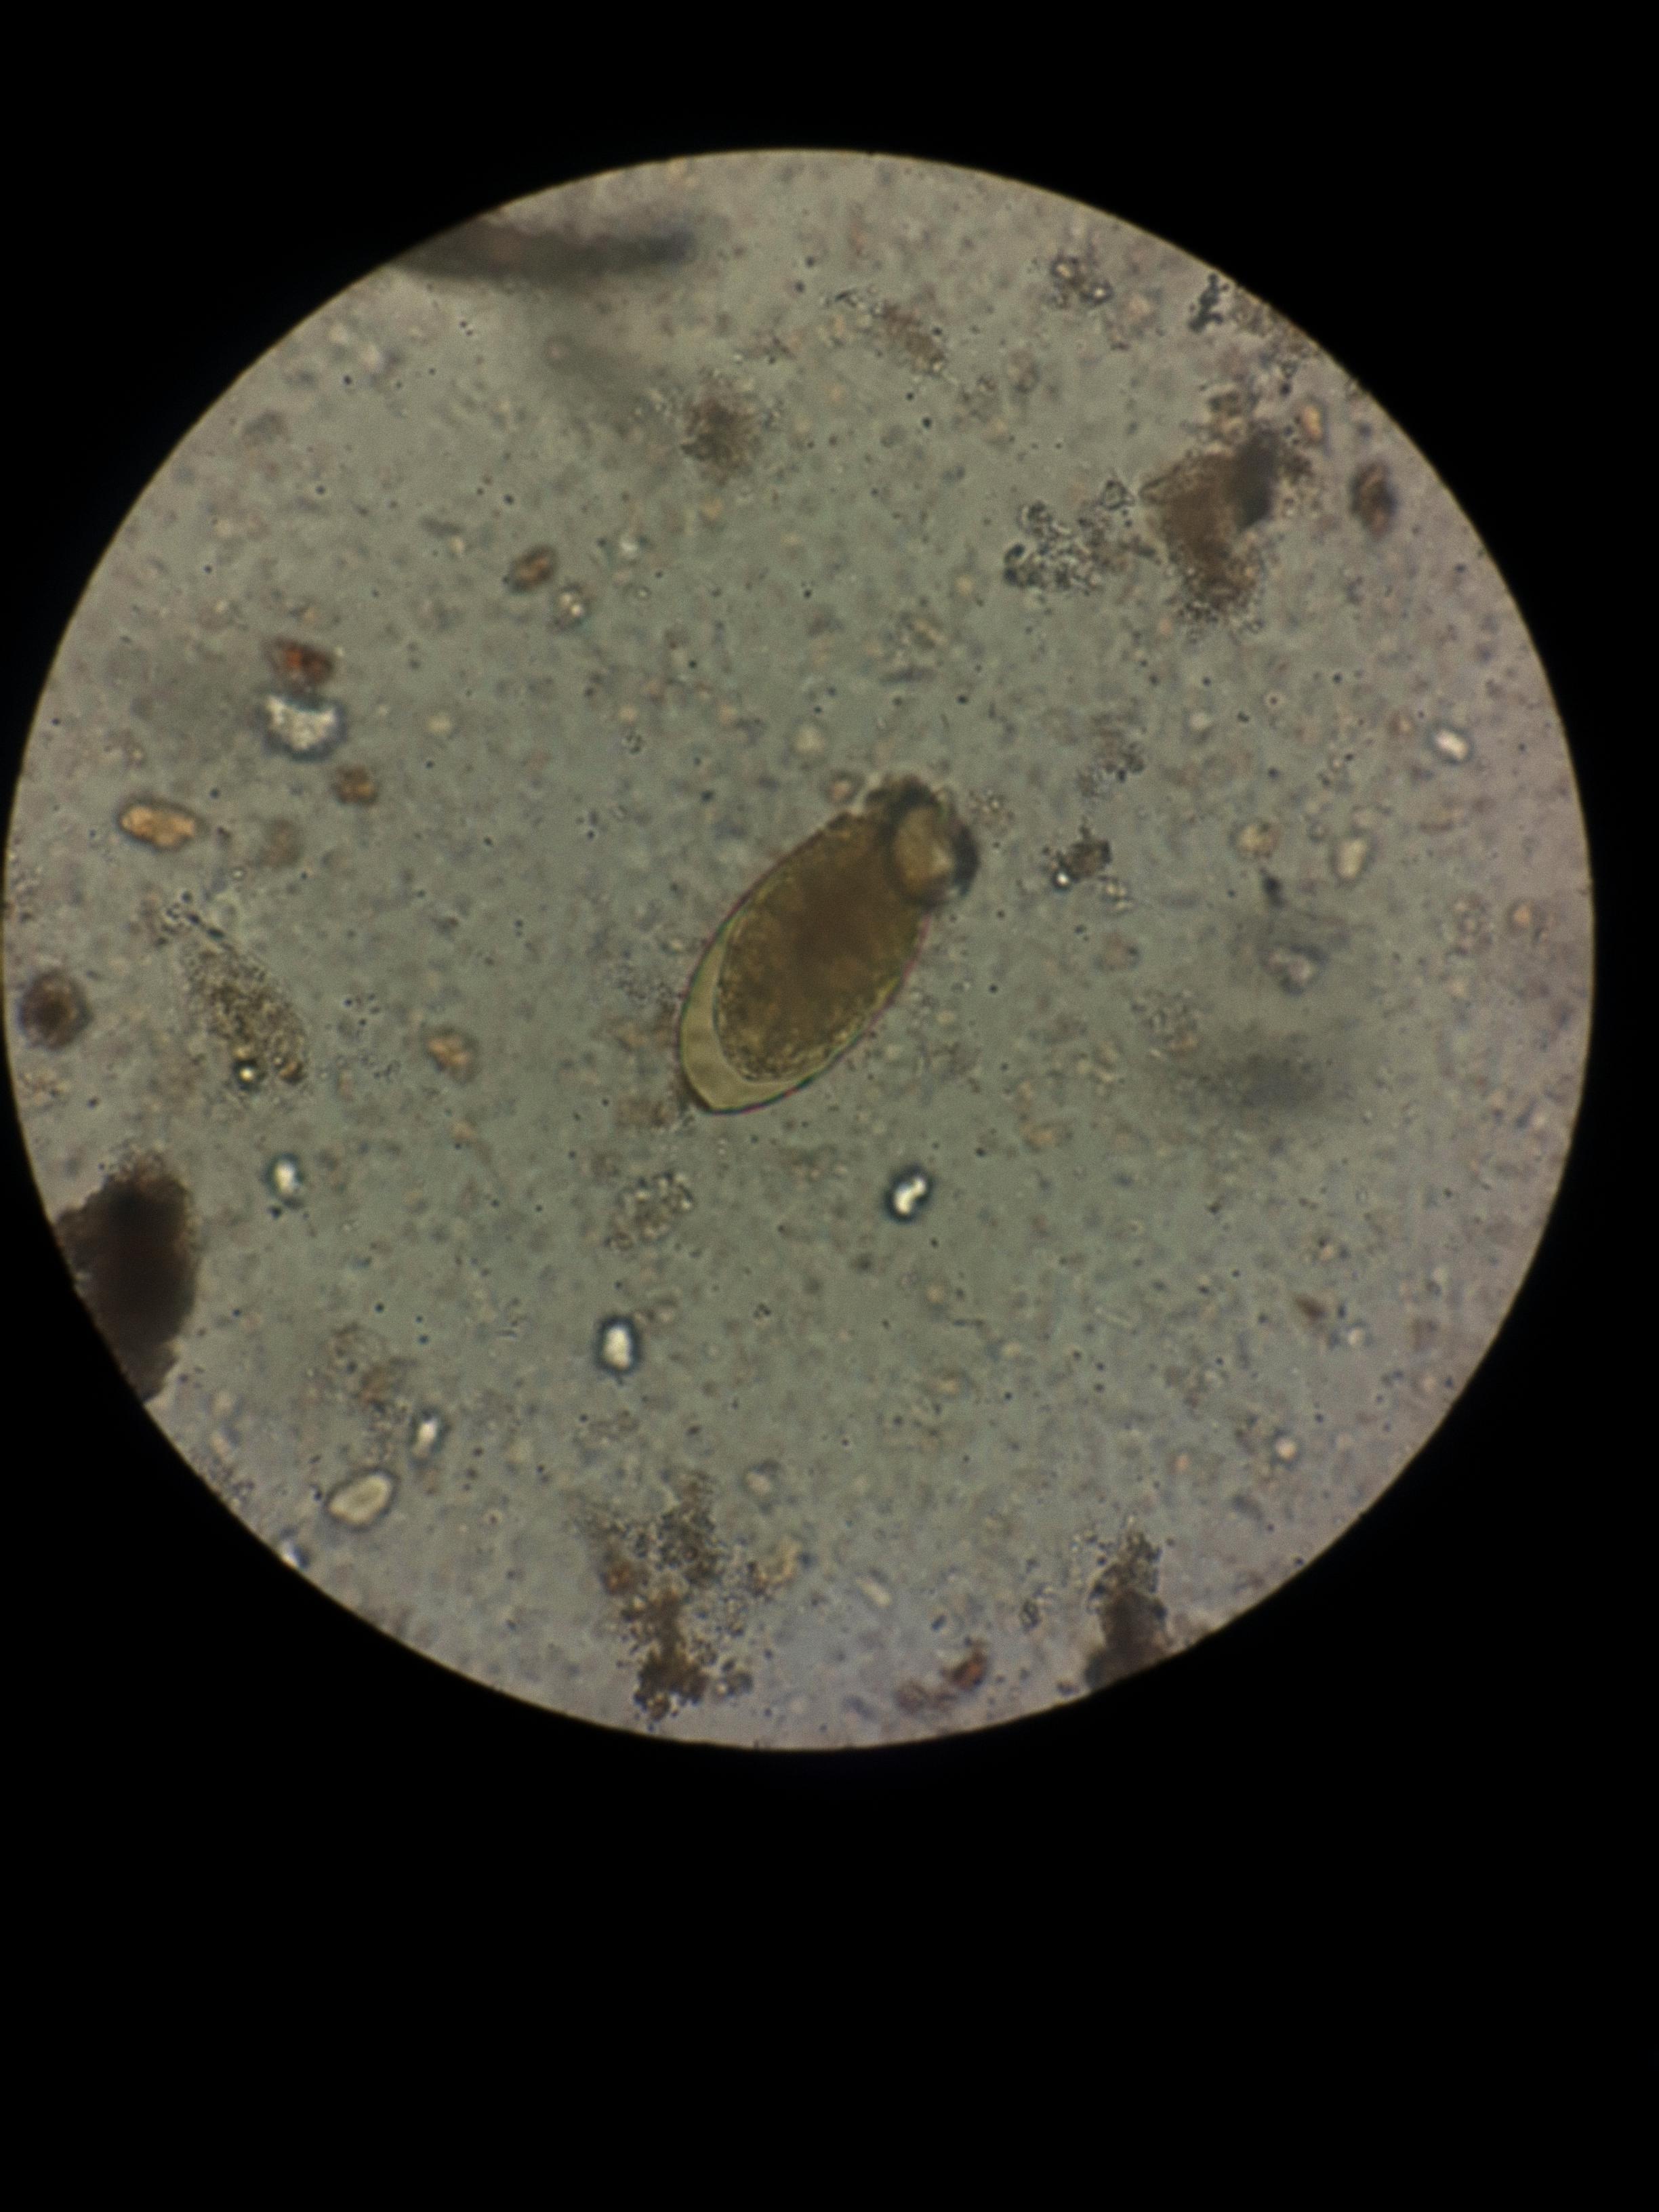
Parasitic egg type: Fasciolopsis buski